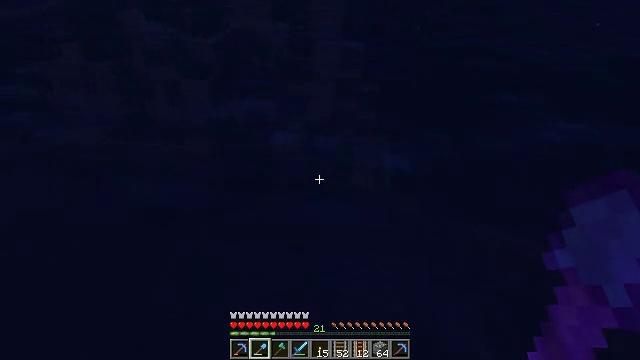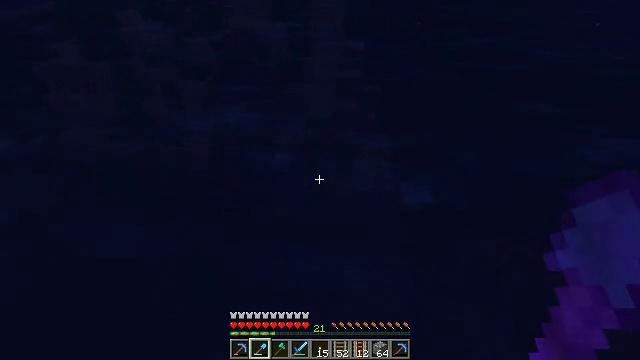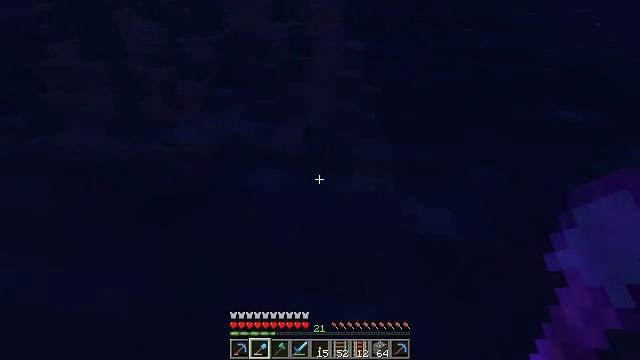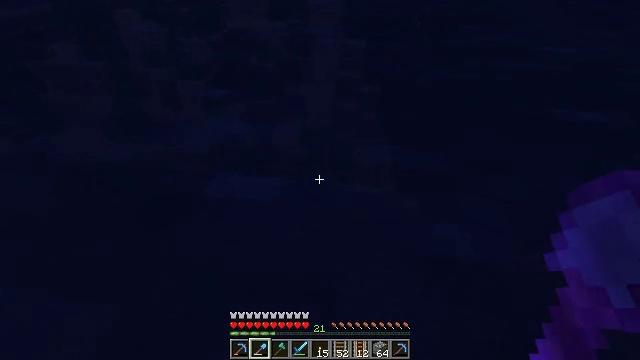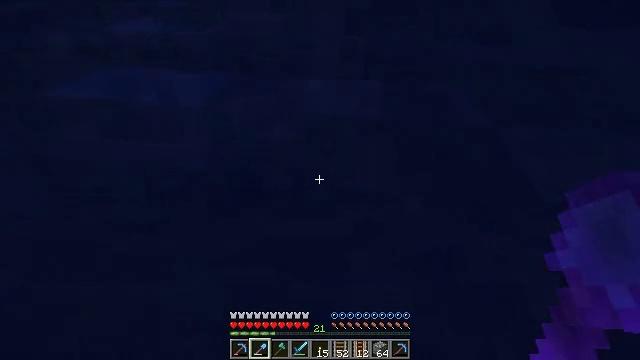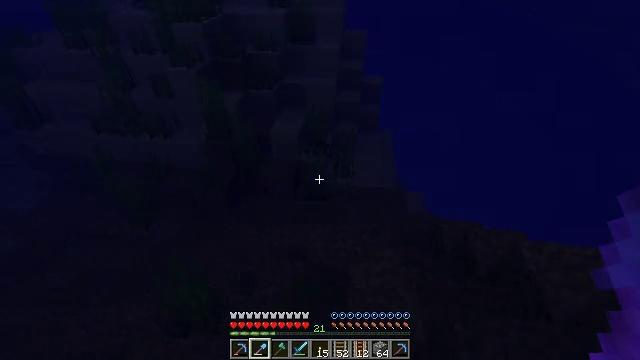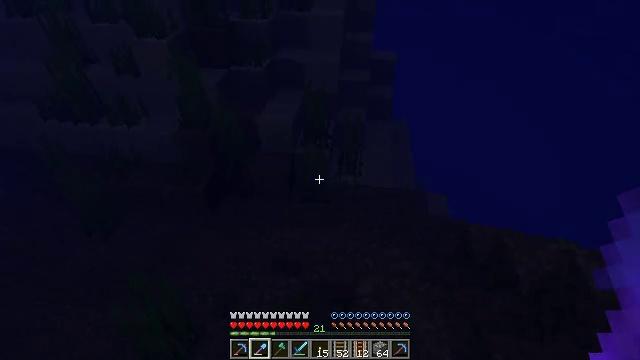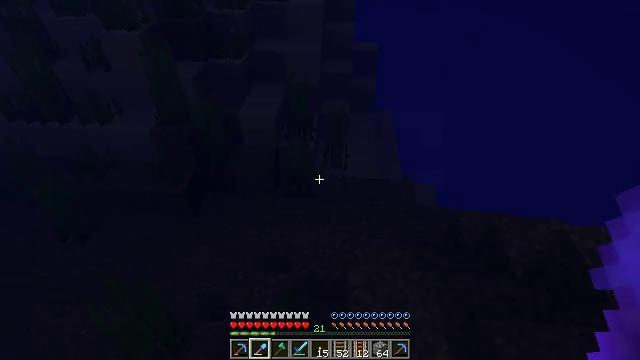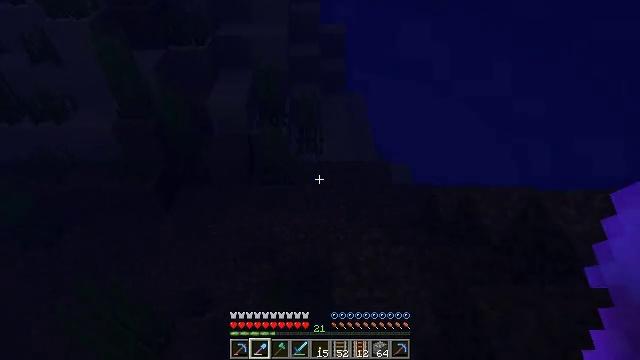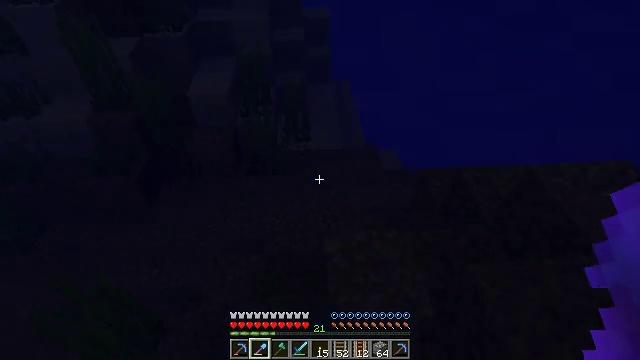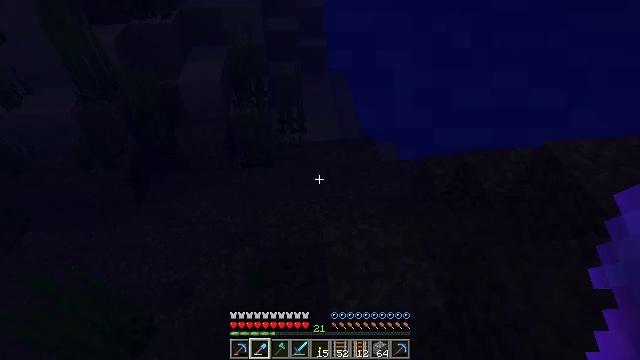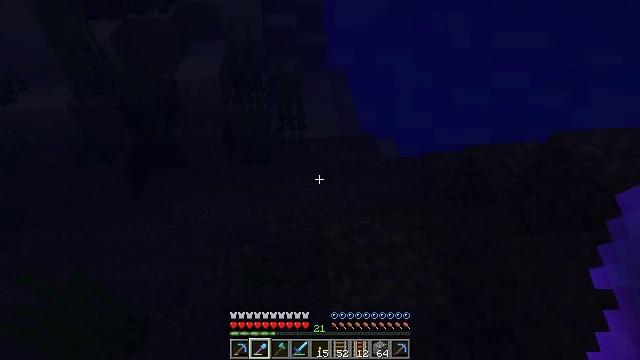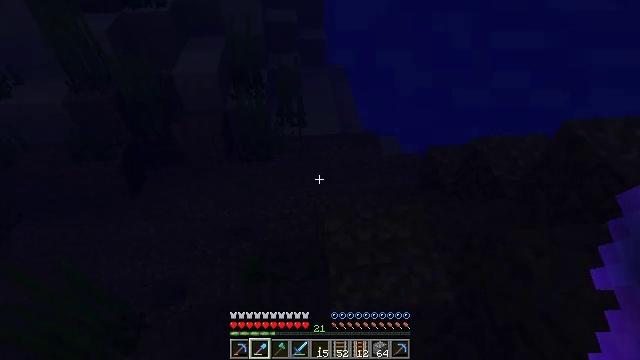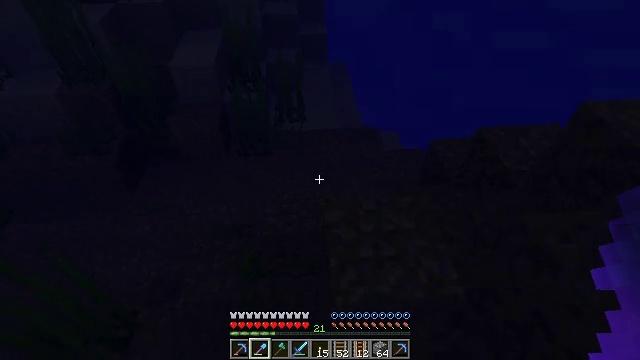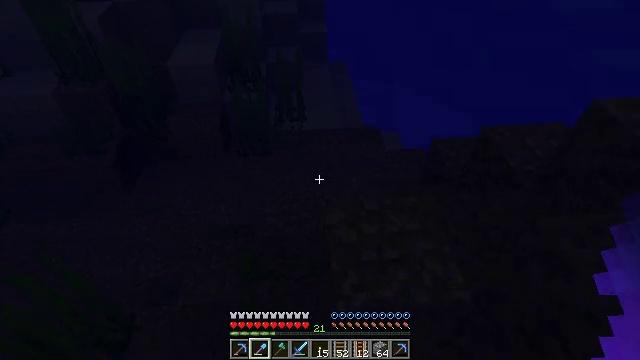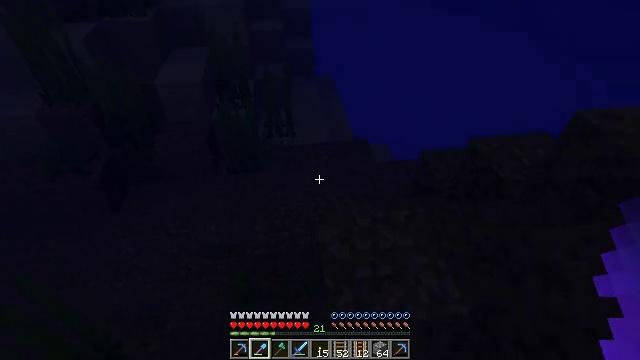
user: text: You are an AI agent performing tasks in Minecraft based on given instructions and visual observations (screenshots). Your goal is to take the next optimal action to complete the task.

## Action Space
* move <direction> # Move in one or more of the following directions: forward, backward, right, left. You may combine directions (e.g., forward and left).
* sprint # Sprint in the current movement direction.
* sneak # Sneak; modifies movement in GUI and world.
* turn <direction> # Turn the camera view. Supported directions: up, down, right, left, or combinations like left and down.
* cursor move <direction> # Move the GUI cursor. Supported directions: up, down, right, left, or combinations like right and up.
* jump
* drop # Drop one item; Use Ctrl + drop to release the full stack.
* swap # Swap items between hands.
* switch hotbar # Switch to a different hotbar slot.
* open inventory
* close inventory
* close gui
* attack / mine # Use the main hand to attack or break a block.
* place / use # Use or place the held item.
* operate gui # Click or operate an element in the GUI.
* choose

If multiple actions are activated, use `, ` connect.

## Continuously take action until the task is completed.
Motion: motion action
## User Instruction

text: Harvest the sea lantern from its structure.
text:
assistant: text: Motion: move forward
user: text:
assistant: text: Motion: move forward
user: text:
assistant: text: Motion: move forward, sneak
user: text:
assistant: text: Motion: move forward, sneak
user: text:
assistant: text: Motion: move forward, sneak
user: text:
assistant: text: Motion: move forward, sneak
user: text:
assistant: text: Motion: move forward, sneak, turn right
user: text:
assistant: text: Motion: move forward, sneak, turn right and down
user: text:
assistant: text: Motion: move forward, sneak, turn right and down
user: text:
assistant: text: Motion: move forward, sneak, turn right
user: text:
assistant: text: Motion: move forward, sneak
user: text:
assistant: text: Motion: move forward, sneak
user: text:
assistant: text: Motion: move forward, sneak
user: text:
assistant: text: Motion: move forward, sneak
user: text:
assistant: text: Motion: move forward, sneak, turn right and up
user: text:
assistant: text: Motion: move forward, sneak, turn right and up
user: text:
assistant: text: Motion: move forward, sneak, turn right and up
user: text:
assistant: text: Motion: move forward, sneak, turn right and up, jump
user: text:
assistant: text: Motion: move forward, sneak, turn up, jump
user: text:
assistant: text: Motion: move forward, sneak, jump
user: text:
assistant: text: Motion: move forward, sneak, jump
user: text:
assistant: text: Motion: move forward, sneak, jump
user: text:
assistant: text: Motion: move forward, sneak, jump
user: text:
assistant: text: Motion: move forward, sneak, jump
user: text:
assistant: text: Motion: move forward, sneak
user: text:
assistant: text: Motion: move forward, sneak
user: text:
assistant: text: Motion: move forward, sneak
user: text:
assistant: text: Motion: move forward, sneak
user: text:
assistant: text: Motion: move forward, sneak
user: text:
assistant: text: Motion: move forward, turn left and up